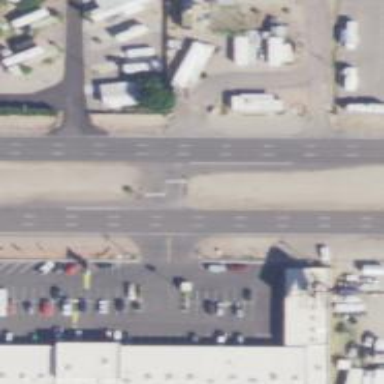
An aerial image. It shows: Asphalt road with primary link designation.